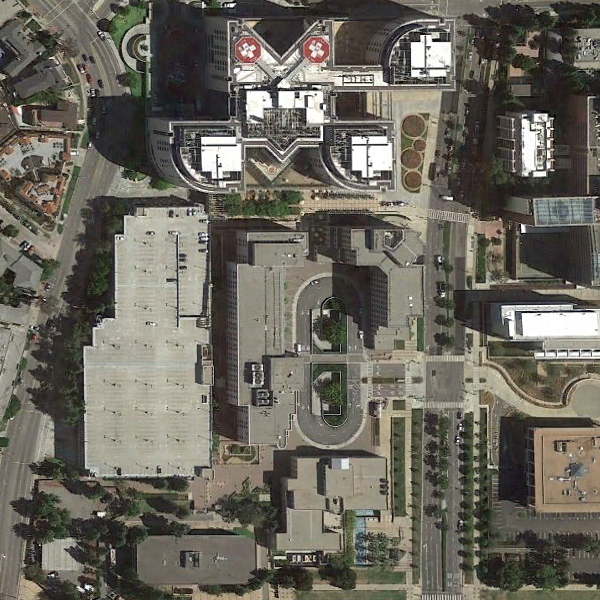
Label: School